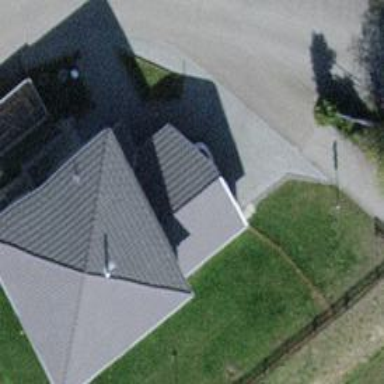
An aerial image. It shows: Garage building.